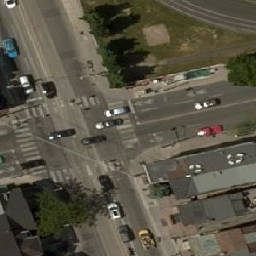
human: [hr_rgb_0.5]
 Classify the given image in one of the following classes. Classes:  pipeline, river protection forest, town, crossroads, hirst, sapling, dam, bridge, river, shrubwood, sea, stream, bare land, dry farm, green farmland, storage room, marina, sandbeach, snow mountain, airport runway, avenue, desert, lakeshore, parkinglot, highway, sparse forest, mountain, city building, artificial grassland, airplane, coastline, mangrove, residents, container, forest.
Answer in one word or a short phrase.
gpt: crossroads